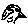
Label: bird